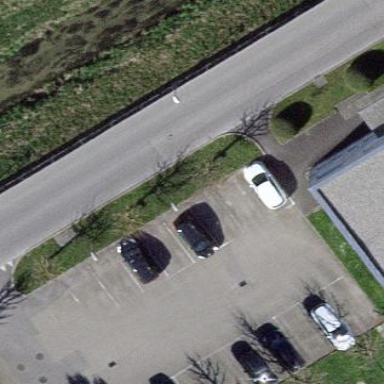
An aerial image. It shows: Parking area.